Question: I want to create a custom dialog box like below
but my doubt is about the icon . I want an icon partially outside the layout like below.How can I achieve that? I used a Dialog Activity.

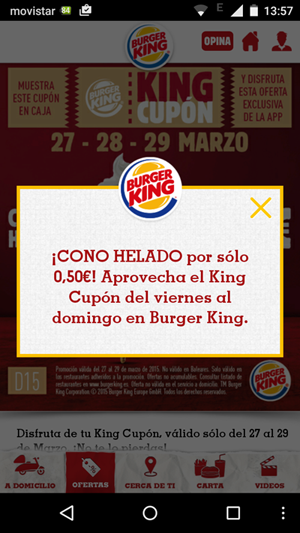
Answer: This icon is not outside of the layout, it just looks like it is. The trick is that background of the upper part of the layout is set to be fully transparent.